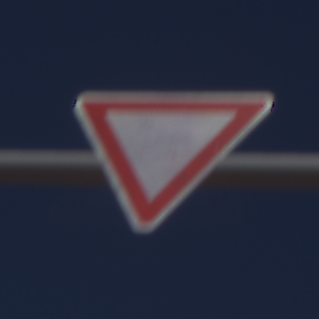
Verkehrszeichen: VorfahrtGewaehren
Umgebung: Outdoor, RoadRail
Tageszeit: MorningAfternoon
Wetter: Clear
Licht: Natural
Jahreszeit: NotSpecified
Kontrast: HighContrast